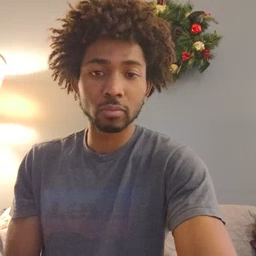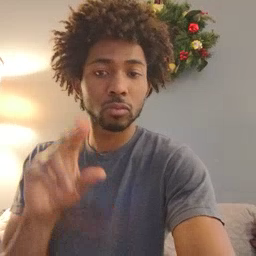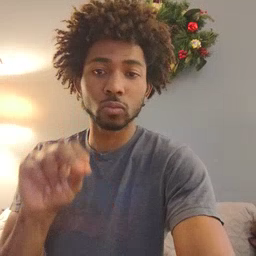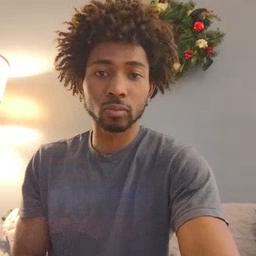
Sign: no